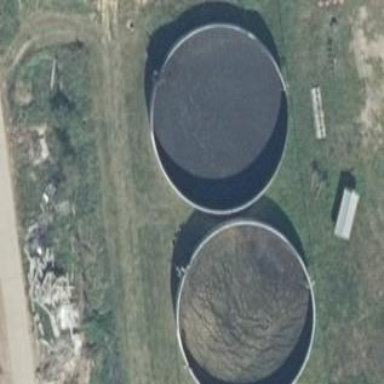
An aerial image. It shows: Silo.